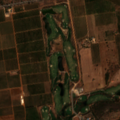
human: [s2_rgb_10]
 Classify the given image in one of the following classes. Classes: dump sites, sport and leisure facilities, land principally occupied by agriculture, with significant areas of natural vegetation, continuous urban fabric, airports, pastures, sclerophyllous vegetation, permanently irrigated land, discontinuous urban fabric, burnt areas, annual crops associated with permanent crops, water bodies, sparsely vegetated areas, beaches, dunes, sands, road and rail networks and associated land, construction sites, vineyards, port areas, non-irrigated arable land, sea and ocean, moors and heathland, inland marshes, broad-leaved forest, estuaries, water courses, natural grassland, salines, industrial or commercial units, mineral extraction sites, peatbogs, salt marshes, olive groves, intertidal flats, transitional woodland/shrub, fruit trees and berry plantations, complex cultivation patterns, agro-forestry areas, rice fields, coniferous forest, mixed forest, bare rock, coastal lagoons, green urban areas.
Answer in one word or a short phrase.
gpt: sport and leisure facilities, fruit trees and berry plantations, annual crops associated with permanent crops